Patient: sex M, age 57
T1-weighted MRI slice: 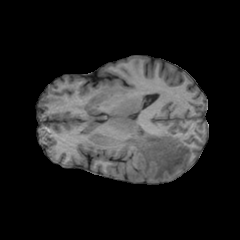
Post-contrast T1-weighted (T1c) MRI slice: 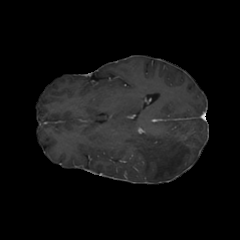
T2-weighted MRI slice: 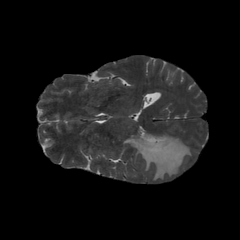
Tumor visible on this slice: yes
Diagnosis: Glioblastoma, IDH-wildtype
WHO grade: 4